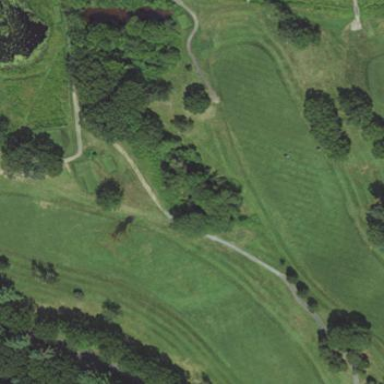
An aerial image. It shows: Golf fairway surrounded by grass.